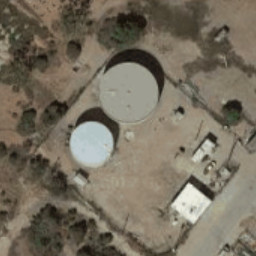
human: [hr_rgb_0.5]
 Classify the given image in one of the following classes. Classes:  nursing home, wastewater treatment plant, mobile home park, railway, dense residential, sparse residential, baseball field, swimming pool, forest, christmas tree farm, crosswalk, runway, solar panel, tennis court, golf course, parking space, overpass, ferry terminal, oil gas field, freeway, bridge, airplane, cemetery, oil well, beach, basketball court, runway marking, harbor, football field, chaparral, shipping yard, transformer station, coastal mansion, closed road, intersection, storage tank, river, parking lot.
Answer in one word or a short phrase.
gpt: storage tank